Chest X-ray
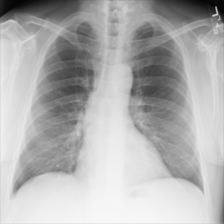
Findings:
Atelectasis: negative
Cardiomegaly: negative
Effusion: negative
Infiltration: negative
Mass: negative
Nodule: negative
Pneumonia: negative
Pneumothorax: negative
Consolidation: negative
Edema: negative
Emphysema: negative
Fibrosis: negative
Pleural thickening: negative
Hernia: negative